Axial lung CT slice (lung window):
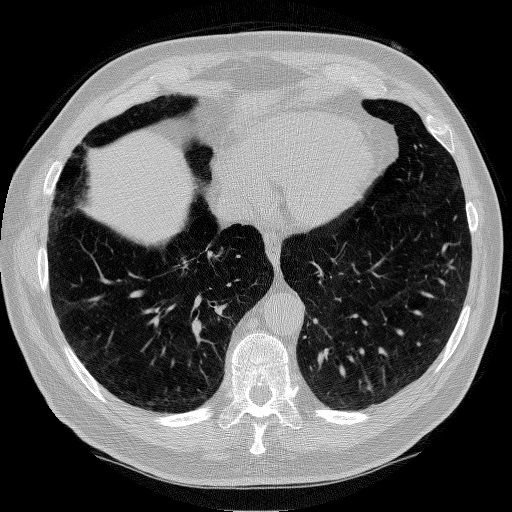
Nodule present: no